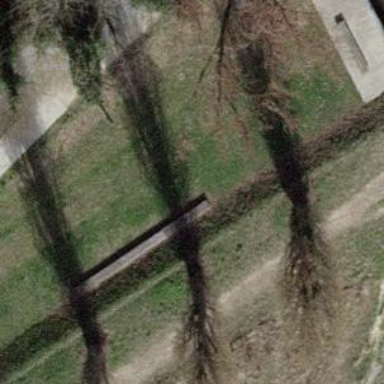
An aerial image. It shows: Bench.